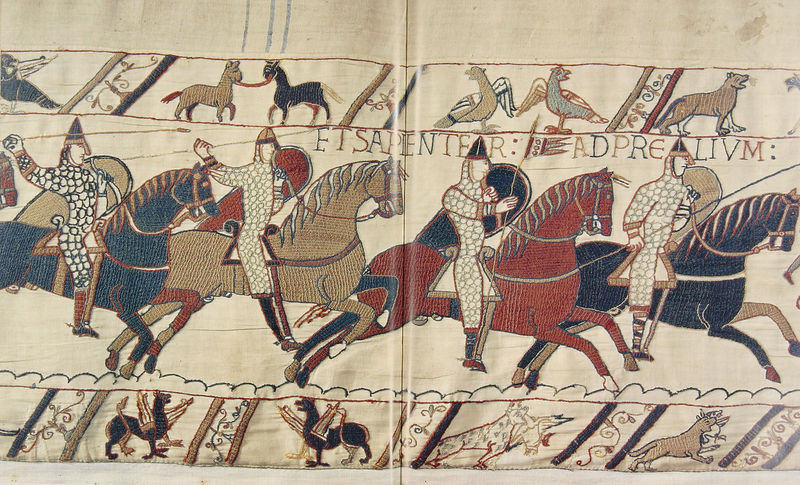
Titel: Teppich von Bayeux
Institution: Bayeux, Städtisches Museum
Schlagwörter: adler, blau, vogel, wolf, gelb, braun, grau, männer, schwarz, zeichnung, hund, rot, tiere, tuch, beige, teppich, wand, leinen, vögel, gold, stickerei, stoff, borte, pferd, pferde, reiter, schrift, wellen, lanze, gobelin, schild, schilder, waffen, helm, ritter, rüstung, wappen, helme, krieger, greif, lanzen, speer, speere, gestickt, teppisch, textil, gewebt, latein, schilde, heinrich, coloriert, tiger, kettenhemd, gewoben, gerüstet, bayeux, normannen, bayeu, textiel, schfitzug